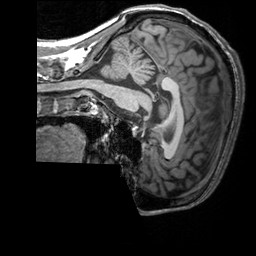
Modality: T1w
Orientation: sagittal
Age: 26
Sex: male
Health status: healthy
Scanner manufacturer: siemens
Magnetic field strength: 3 T
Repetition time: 2.3 s
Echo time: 0.00303 s